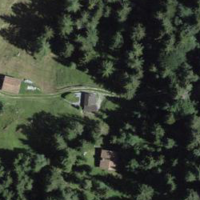
EUNIS habitat code: 43
Species observed at this site:
Omocestus viridulus
Asarum europaeum